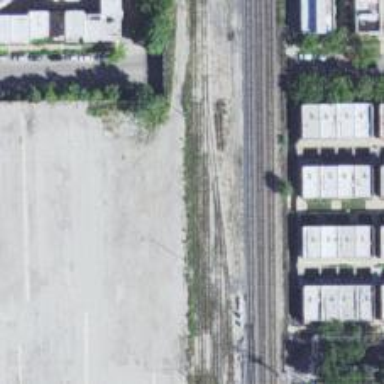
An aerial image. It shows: Railway yard.